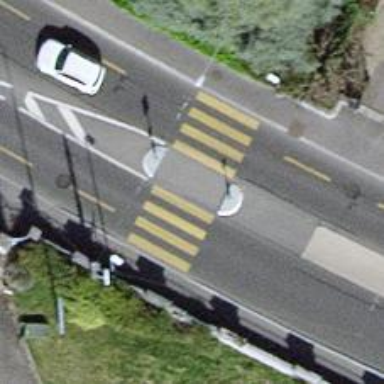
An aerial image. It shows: Uncontrolled crossing with central island on the road.